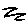
Label: zigzag